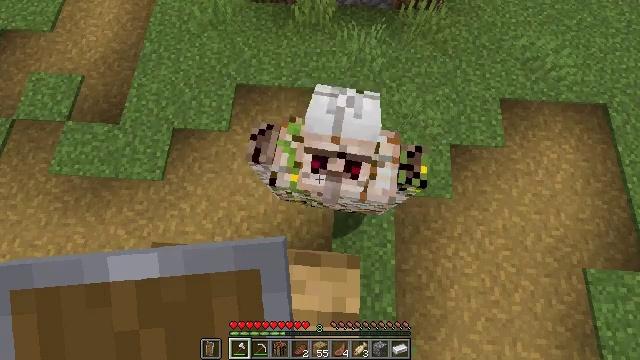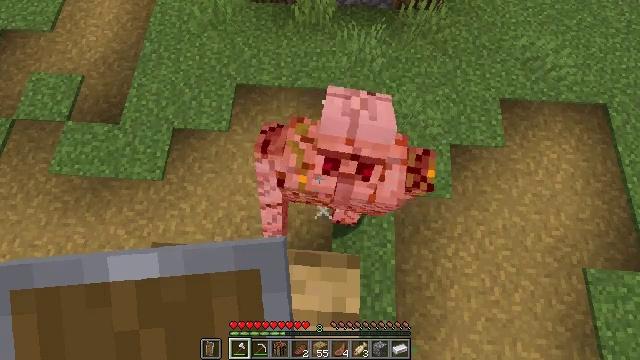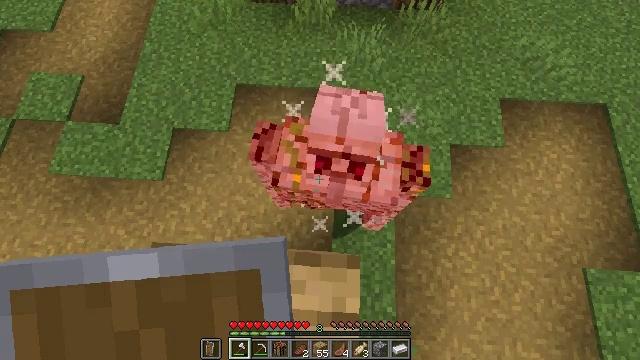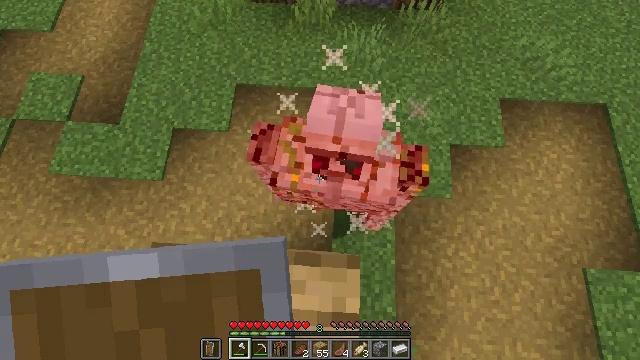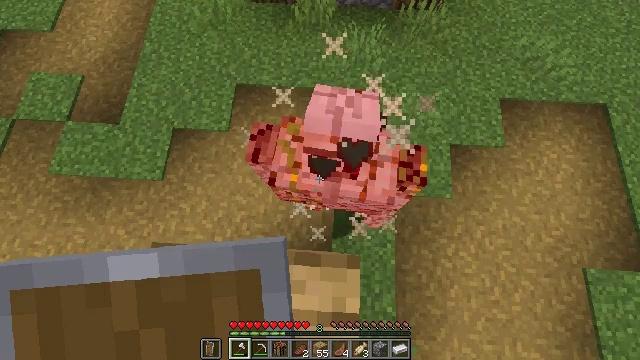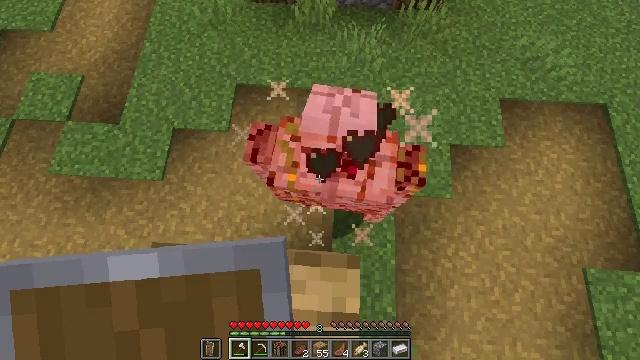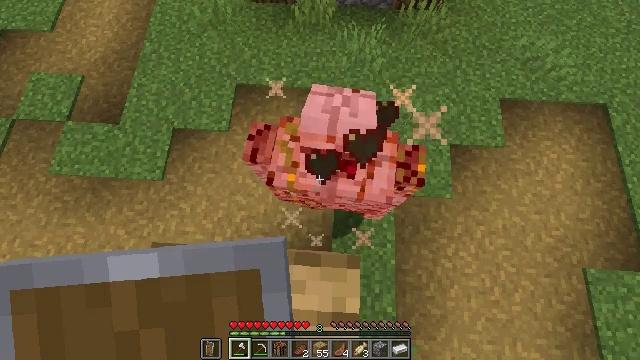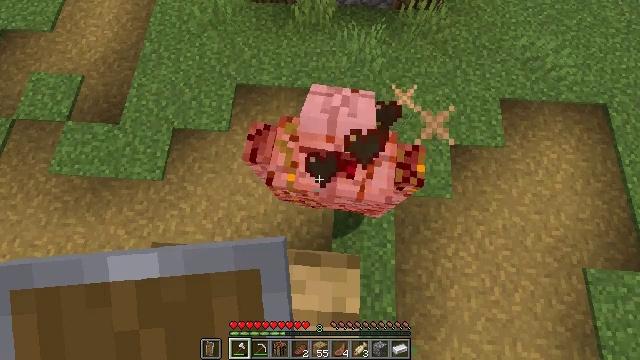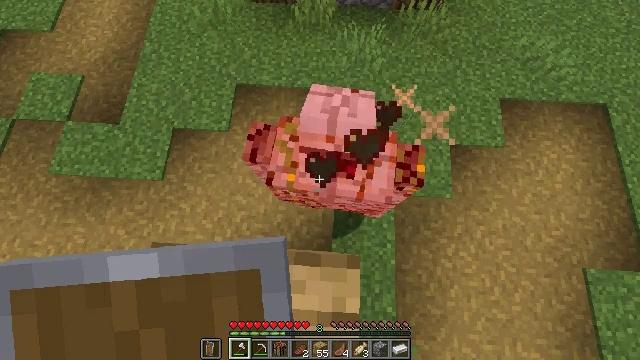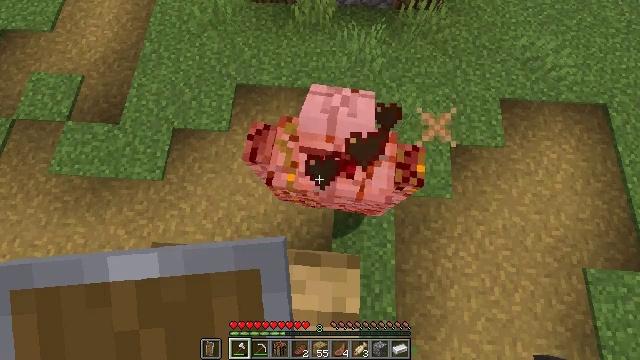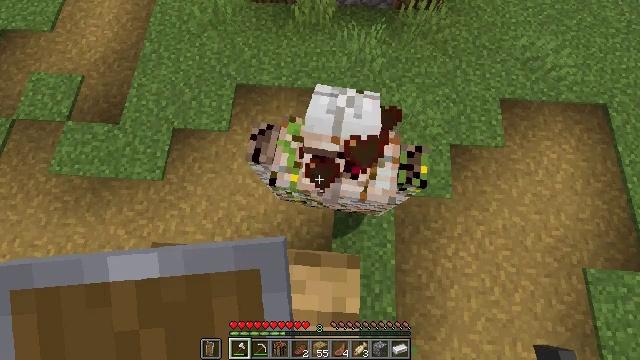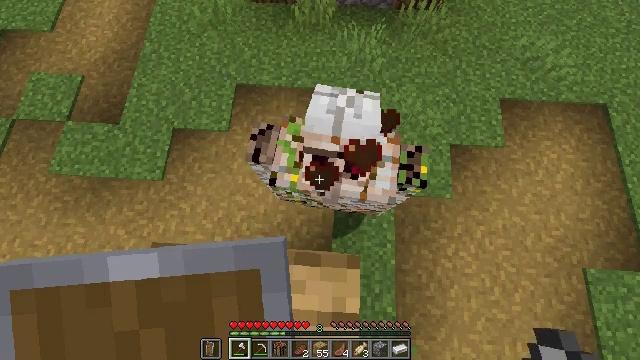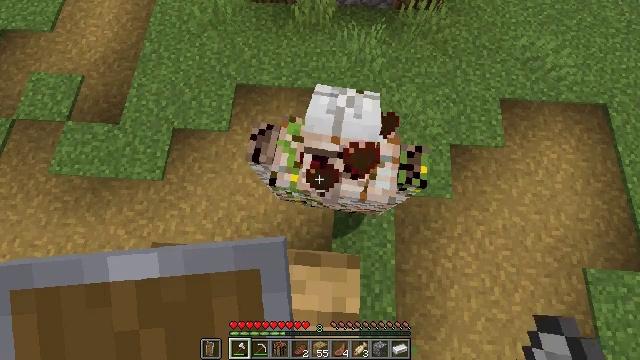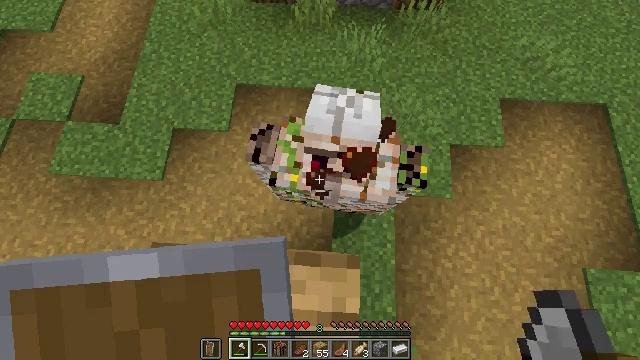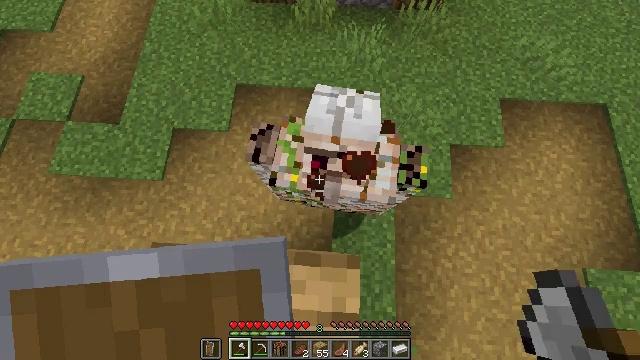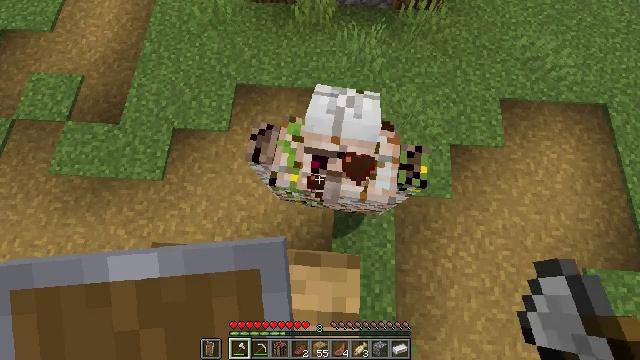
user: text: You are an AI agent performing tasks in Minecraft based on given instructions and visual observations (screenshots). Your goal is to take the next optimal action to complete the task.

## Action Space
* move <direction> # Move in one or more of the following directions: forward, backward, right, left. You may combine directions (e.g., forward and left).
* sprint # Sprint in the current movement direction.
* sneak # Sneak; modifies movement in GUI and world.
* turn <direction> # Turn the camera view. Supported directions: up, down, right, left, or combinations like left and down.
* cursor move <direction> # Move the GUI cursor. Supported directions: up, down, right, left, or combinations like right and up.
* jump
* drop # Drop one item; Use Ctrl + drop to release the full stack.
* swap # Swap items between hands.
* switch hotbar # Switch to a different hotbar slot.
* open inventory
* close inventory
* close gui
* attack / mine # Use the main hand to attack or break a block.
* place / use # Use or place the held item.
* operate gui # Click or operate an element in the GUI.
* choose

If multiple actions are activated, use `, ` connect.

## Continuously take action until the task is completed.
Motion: motion action
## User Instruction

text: Battle the village protector.
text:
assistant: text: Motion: sneak
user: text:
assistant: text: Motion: sneak
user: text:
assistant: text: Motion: sneak
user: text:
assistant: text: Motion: sneak
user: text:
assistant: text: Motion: sneak
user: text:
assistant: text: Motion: sneak
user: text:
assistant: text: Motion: sneak
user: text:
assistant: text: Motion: sneak
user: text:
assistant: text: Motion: sneak
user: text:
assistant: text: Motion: sneak
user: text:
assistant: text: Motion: sneak
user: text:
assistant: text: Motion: sneak
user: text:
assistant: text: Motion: sneak
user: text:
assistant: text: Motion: sneak
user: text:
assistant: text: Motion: sneak
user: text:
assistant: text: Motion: sneak
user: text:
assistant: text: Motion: sneak
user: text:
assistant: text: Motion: sneak
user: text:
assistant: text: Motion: sneak
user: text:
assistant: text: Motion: sneak
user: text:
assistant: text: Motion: sneak
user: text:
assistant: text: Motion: sneak, jump
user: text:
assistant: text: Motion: sneak, jump
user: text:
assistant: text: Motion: sneak, jump
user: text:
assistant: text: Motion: sneak, jump
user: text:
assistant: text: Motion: sneak, jump
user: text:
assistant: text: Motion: sneak, jump
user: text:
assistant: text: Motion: sneak, jump
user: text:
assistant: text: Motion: sneak
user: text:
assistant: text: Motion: sneak, attack / mine